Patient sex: M
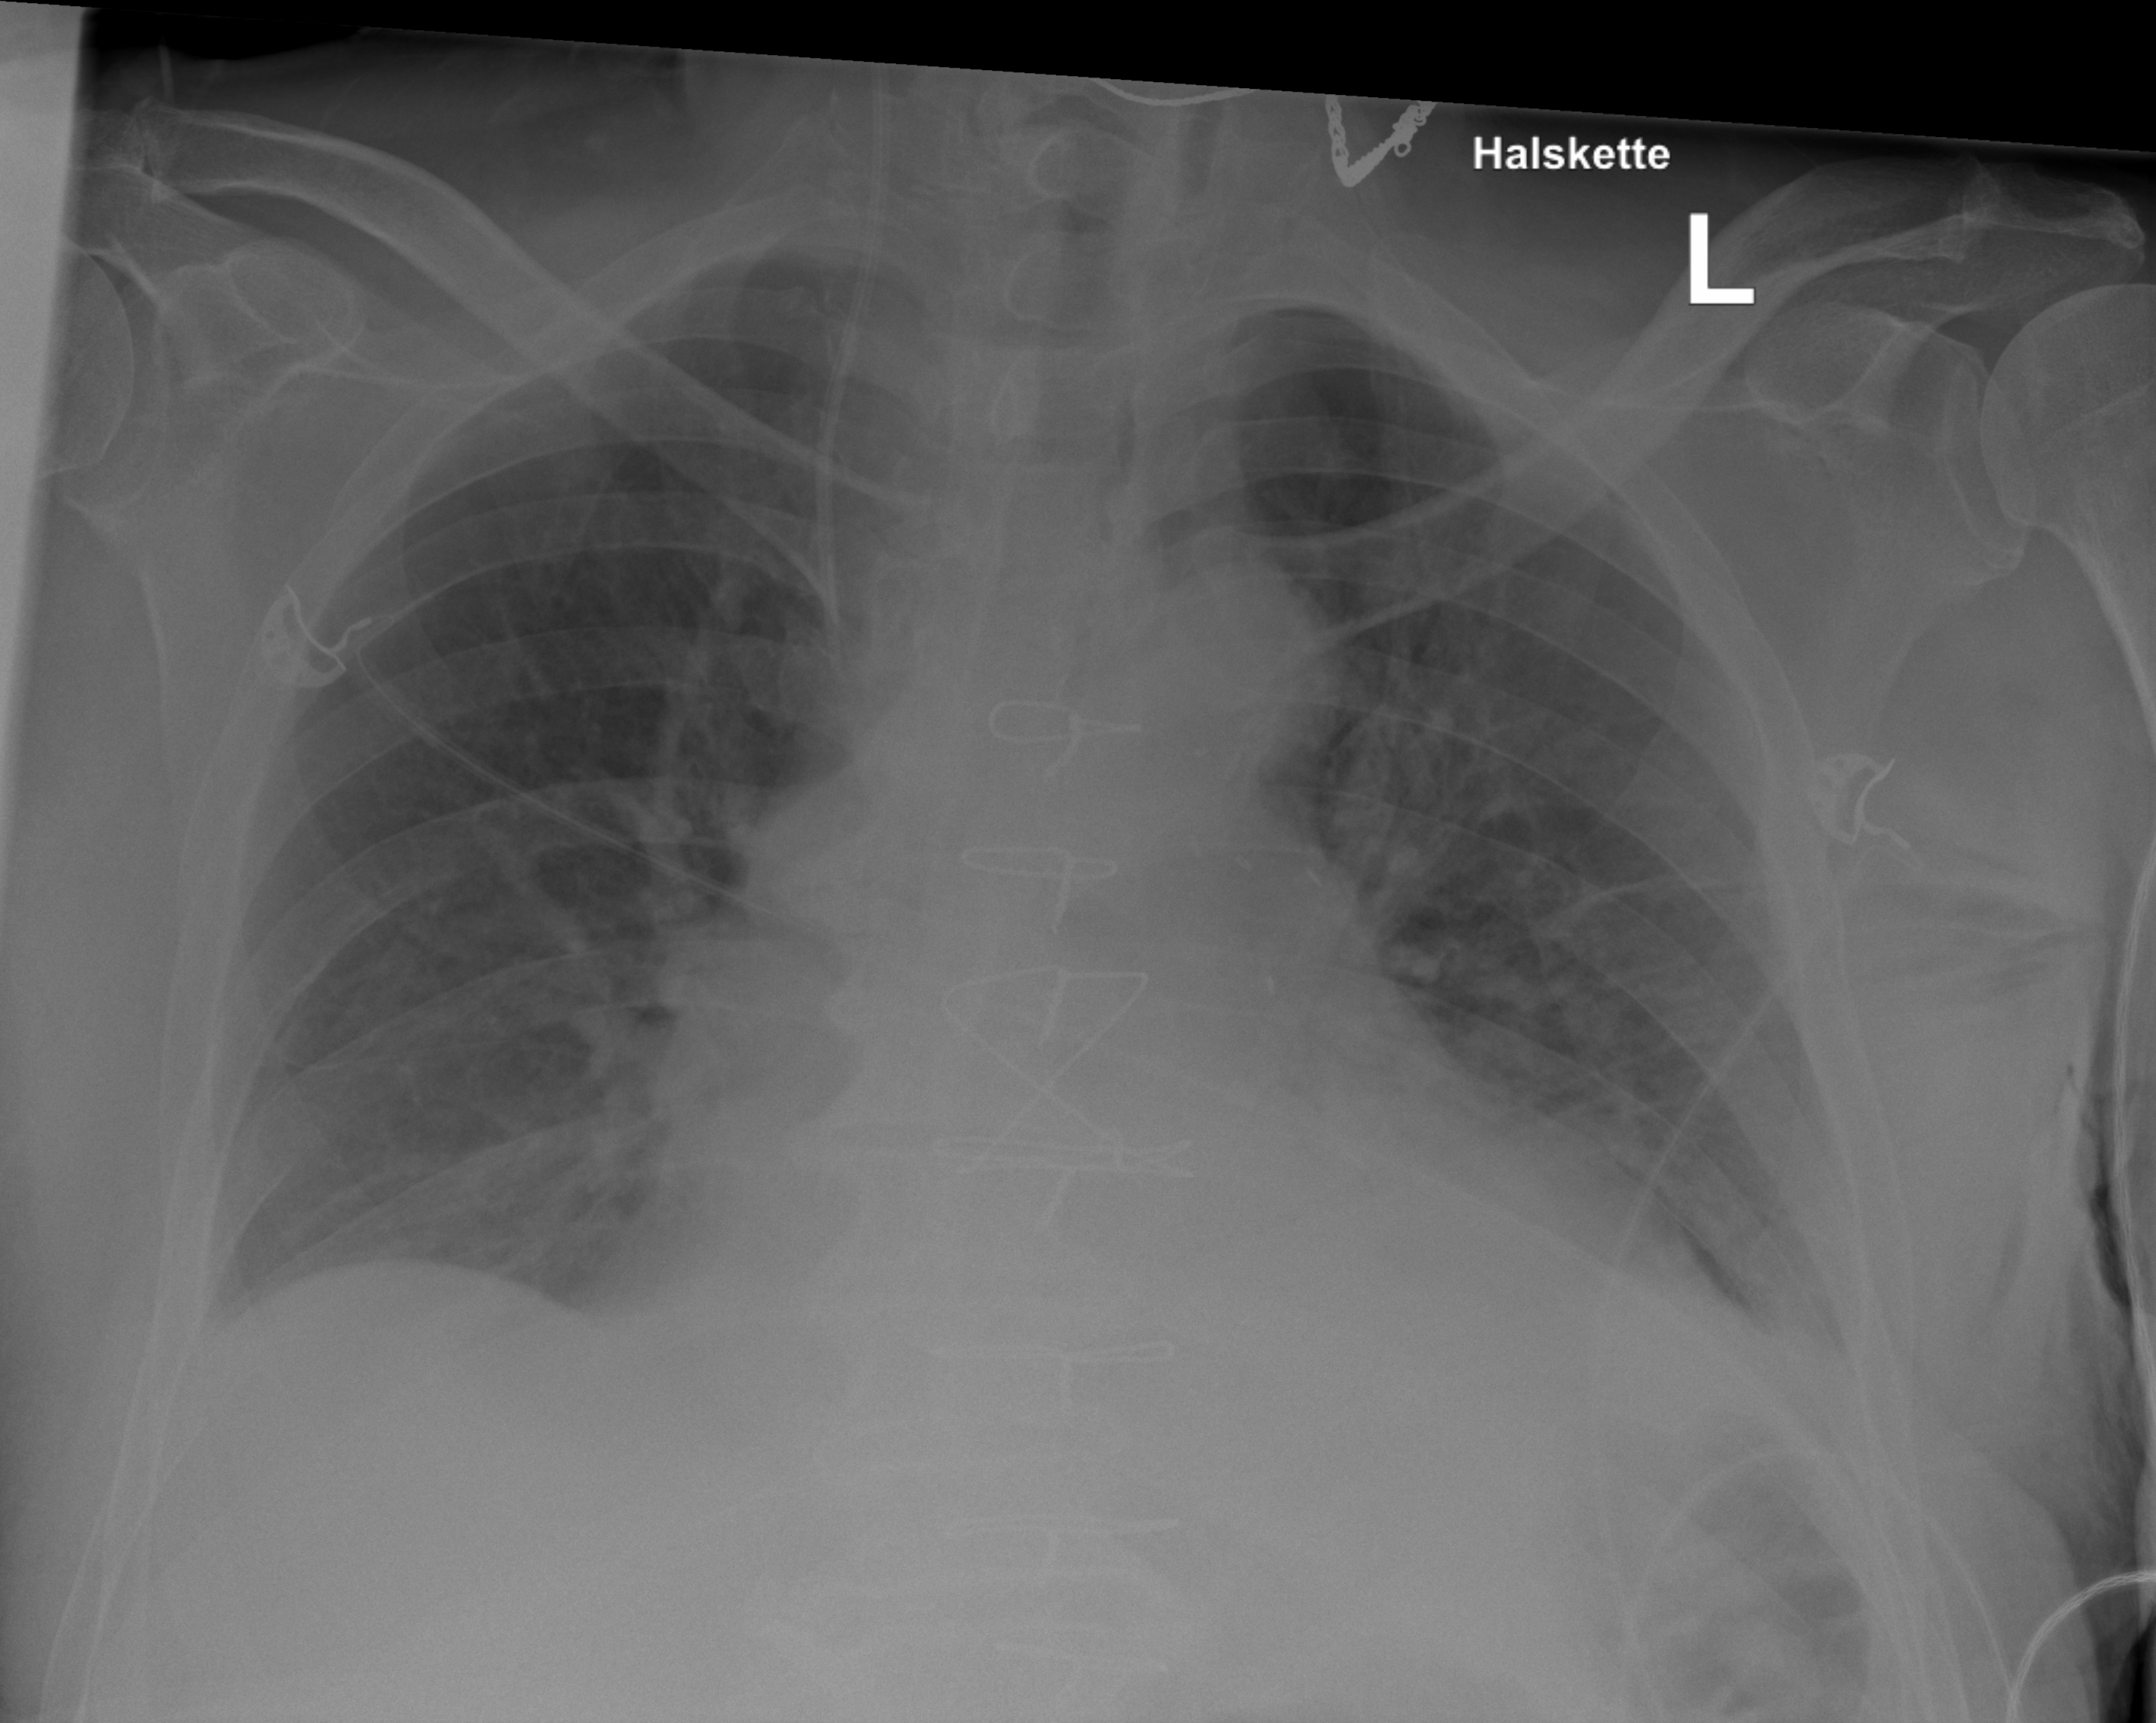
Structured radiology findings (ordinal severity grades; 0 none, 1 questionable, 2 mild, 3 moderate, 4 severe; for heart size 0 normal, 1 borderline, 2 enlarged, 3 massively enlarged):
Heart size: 3
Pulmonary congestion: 3
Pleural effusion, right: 0
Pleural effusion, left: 2
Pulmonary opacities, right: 2
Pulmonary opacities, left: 2
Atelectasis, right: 2
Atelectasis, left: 0